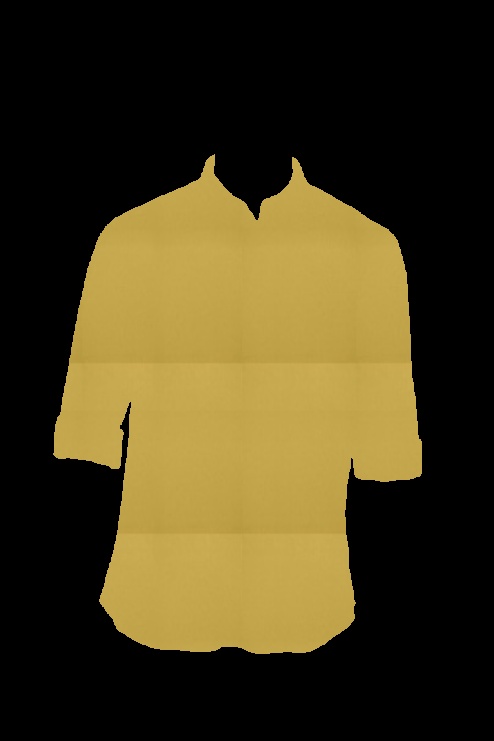
golden yellow polo shirt